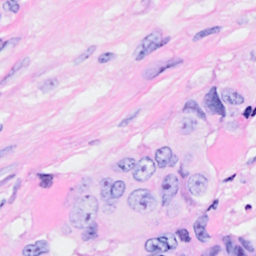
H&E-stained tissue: Breast